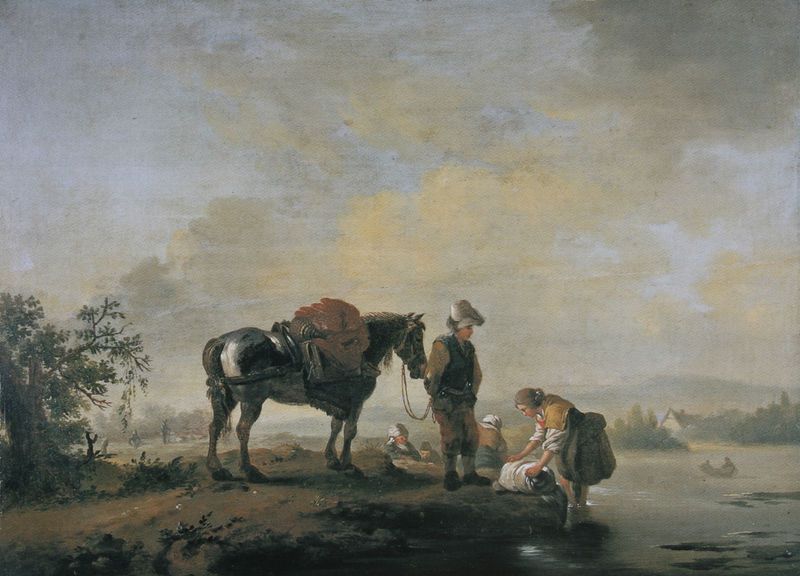
Titel: Die Rast
Künstler: Ferdinand Kobell
Standort: Mainz
Institution: Landesmuseum
Schlagwörter: baum, berg, blau, gemälde, gruppe, himmel, mann, meer, schatten, wasser, weiß, wolken, bäume, fluss, frauen, gelb, landschaft, menschen, sand, see, stadt, ufer, wäsche, braun, fenster, frankreich, frau, grau, hut, hüte, kleid, licht, männer, ohr, schwarz, straße, dach, gras, haus, tier, weg, wolke, gespräch, malerei, rock, hose, jung, mütze, gesicht, kleidung, mensch, stehen, stein, steine, niederlande, öl, erde, häuser, nass, natur, spiegelung, strauch, busch, büsche, gewässer, pastos, pfad, sträucher, realismus, familie, kind, mutter, personen, ohren, bauern, boot, esel, kahn, kinder, pferd, pony, reiter, beine, bewölkt, fell, huf, hufe, mähne, sattel, schweif, zaumzeug, zügel, schürze, bein, schiff, schiffe, genrebild, unterhaltung, bündel, gepäck, steinig, transport, berge, dorf, giebel, dunst, nebel, baby, pause, rast, arbeiter, romantik, blue, hat, men, oil, people, red, soldier, white, women, black, blouse, dark, dress, female, figures, gray, green, grey, old, painting, sit, sitting, skirt, weib, woman, yellow, ruderboot, blanket, gown, picture, reflection, washing, brown, plant, bauer, waschen, knabe, wandern, algen, babys, kittel, schimmel, smoke, cloud, clouds, horses, man, sky, tree, reise, wanderer, boat, building, girl, hill, hills, house, lake, landscape, nature, netherlands, peasant, sea, shore, water, distance, horizon, roof, trees, armor, boy, child, feet, helmet, knight, male, spanish, packesel, gesattelt, grass, light, river, stream, path, plants, reisender, realism, animals, tail, gaul, couple, cloudy, sail, storm, children, town, dirt, alge, waschung, human, clothes, folding, leaves, vest, flussufer, family, coupe, reisen, art, signature, pants, shoes, english, animal, war, cloth, bush, home, horse, pond, branches, nussschale, reins, wäscherin, towel, travel, horizont, riding, wash, hoof, picasso, ochre, dutch, fishing, genre, bank, humans, fog, land, haze, clothing, arbeiterin, clounds, marsh, packpferd, branch, hazy, picturesque, standing, poor, rest, camp, sack, sandig, mud, hay, lichtr, leafs, waschweib, wäschereinnen, bach, pferde, countryside, horseman, brachland, mount, laundry, bundle, donkey, mule, travellers, flemish, rider, kleiung, zuamzeug, husband, wife, weight, saddle, szene, bag, haus im hintergrund, 2 personen, 4 personen, helle wäsche, baul mit blättern, schiff auf dem wasser mit mann, tracgpferd, sjy, riverbank, hourse, wounded, picturesqye, gloomy, helles kolorit, baot, washerwomen, seventeenth century, rivwer, boaat, edge, houres, pack, wky, smok, rolling, foc, luggage, pong, environment, poverty, boat\, potter, überquerung, lasttier, rast am see, harness, ärmlich, ländlich, bäuerlich, wading, weoman, bundles, could, jakob van rysdael, dutch landscape, ankles, old tree, baggage, packing horse, öil, black horse, frau am fluss, melancolic, melancoly, red feather, packhorse, soidler